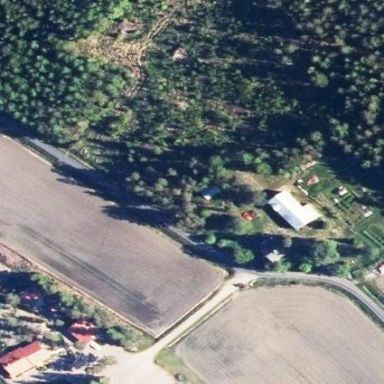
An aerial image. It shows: Farmyard area.